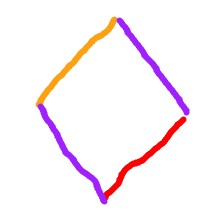
Shape: rhombus